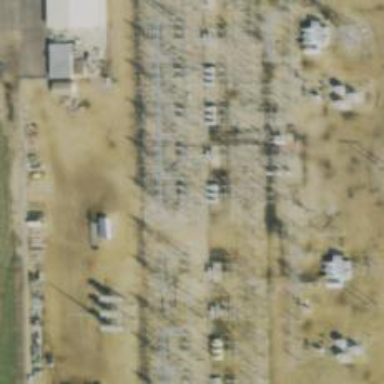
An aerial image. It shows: Switch for power supply.